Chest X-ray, PA view. Patient: 18 years old, sex M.
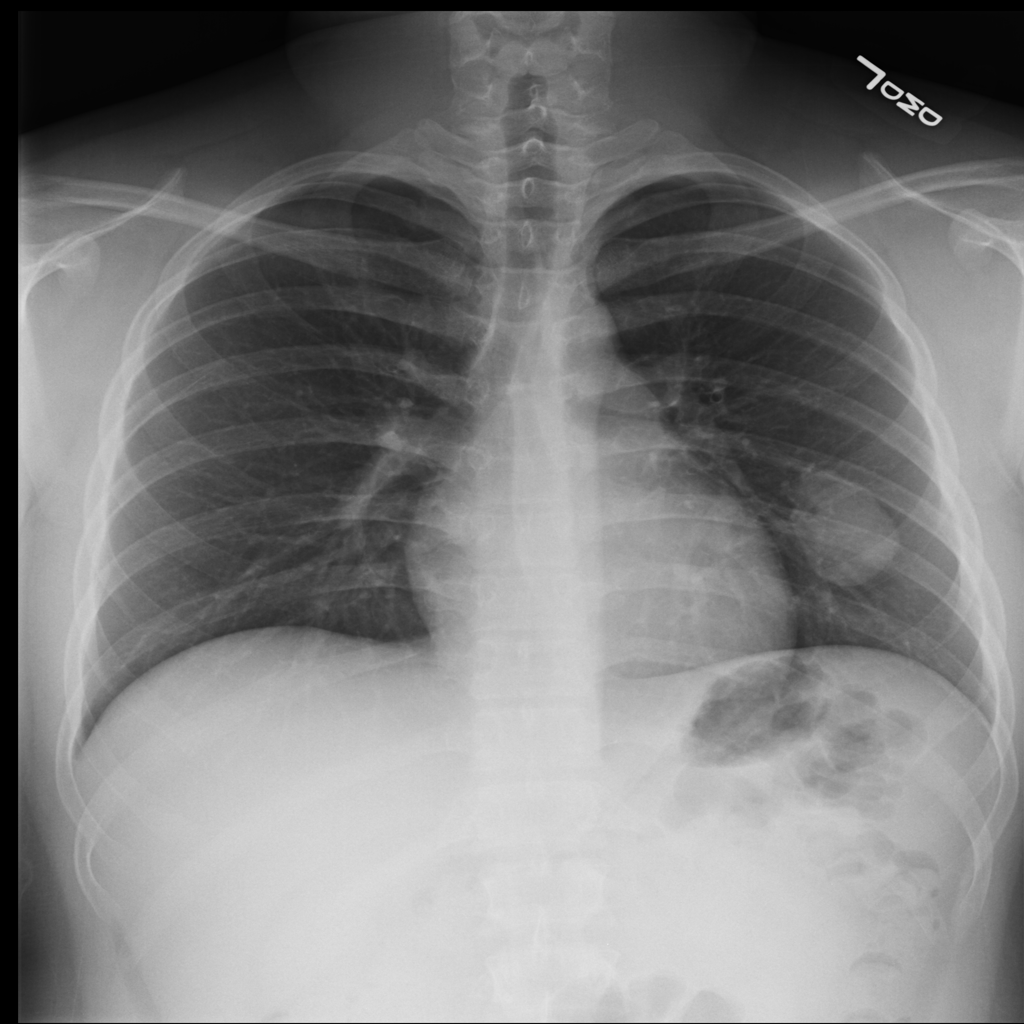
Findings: Mass